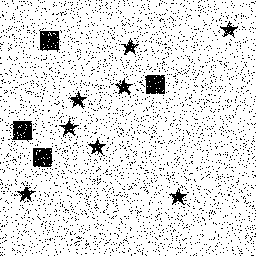
Squares: 4
Triangles: 0
Stars: 8
Total shapes: 12